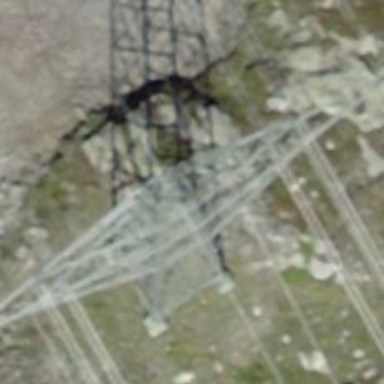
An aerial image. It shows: Towering power structure.